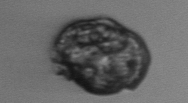
Label: Proterythropsis